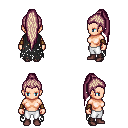
a pixel art fantasy rpg character, female body template, human, light skin, black tattered cape, white pants, white blonde extra-long topknot hairstyle, leather bracers, maroon shoes, four views (front, back, left, right), 2x2 character sprite sheet, small pixel art, hard edges, no anti-aliasing